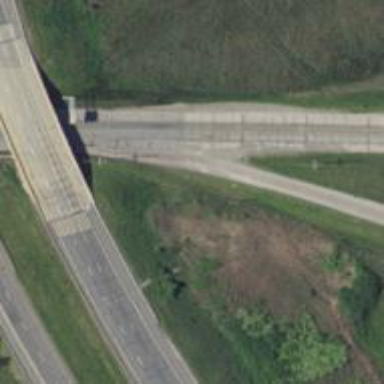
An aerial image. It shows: Tertiary link road.